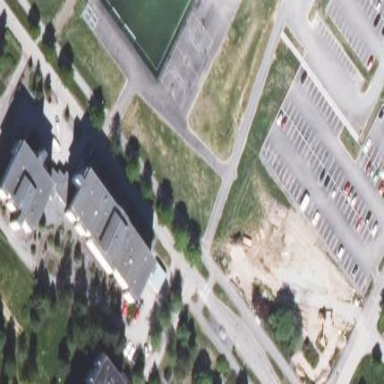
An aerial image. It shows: Building.